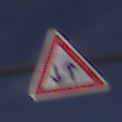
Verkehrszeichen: Gegenverkehr
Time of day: MorningAfternoon
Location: Outdoor (RoadRail)
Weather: PartlyCloudy
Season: NotSpecified
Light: Natural